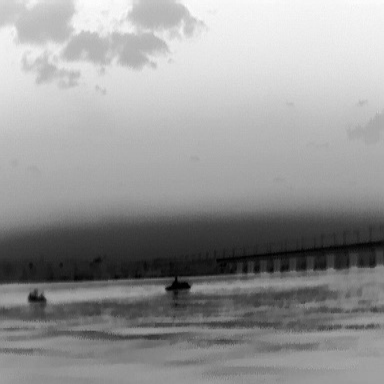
There is a canoe in the infrared image.